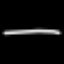
Label: line